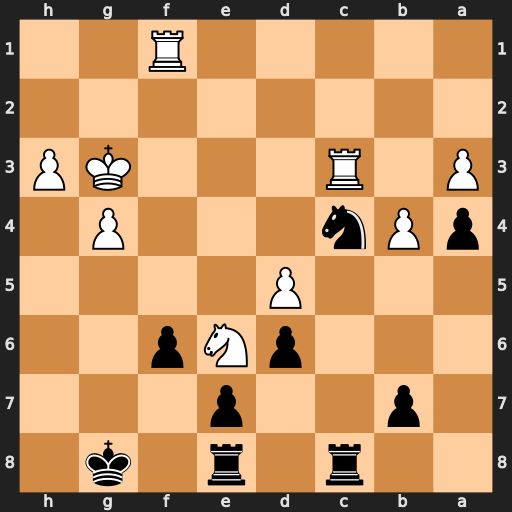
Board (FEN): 2r1r1k1/1p2p3/3pNp2/3P4/pPn3P1/P1R3KP/8/5R2
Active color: b
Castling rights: -
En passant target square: -
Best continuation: Nd2 Rcc1 Nxf1+